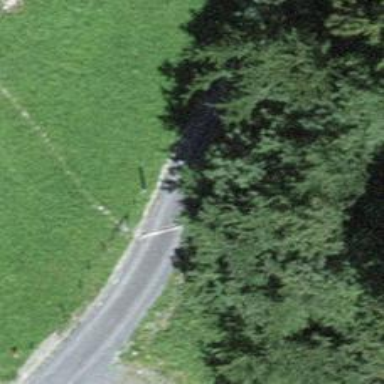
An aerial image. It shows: Unpaved footway.